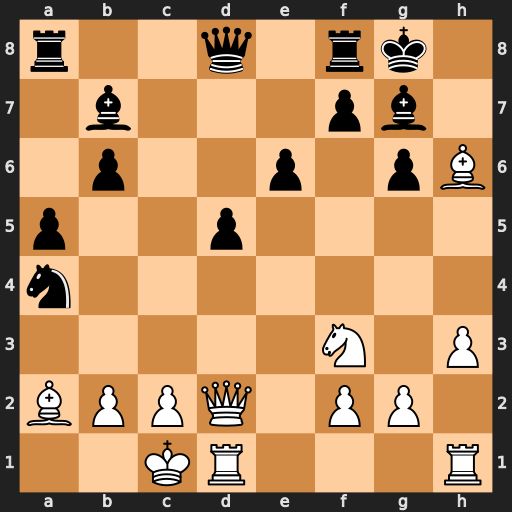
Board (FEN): r2q1rk1/1b3pb1/1p2p1pB/p2p4/n7/5N1P/BPPQ1PP1/2KR3R
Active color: w
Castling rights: -
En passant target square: -
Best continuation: Bxg7 Kxg7 Qd4+ Qf6 Qxa4